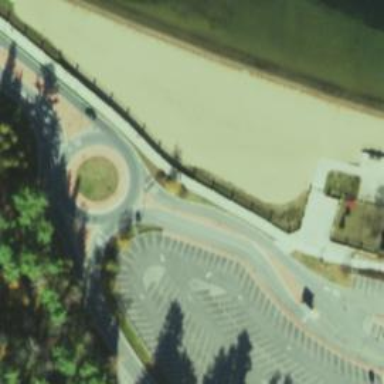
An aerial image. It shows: Tertiary road with asphalt surface leading to roundabout. There is separate sidewalk along the road.